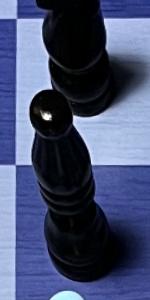
Label: Bishop_Black